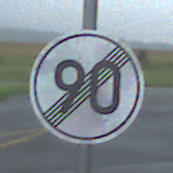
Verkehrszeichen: EndeGeschwindigkeit90
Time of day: Midday
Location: Outdoor (Suburban)
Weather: Overcast
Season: NotSpecified
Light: Natural